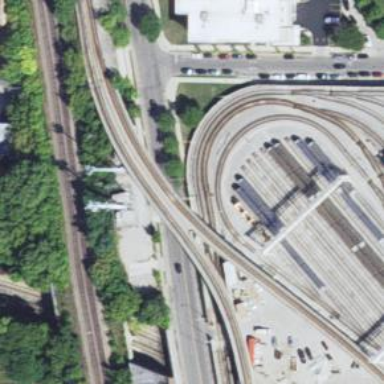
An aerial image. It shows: Electrified rail passing through service yard.